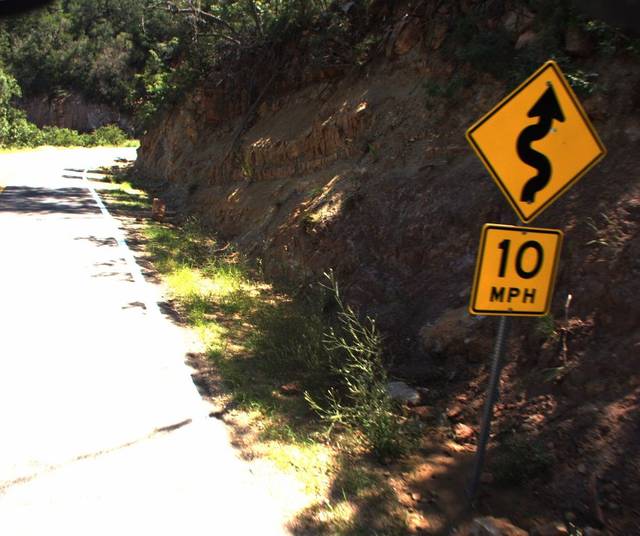
Region: United States
Coordinates: 33.203, -109.381